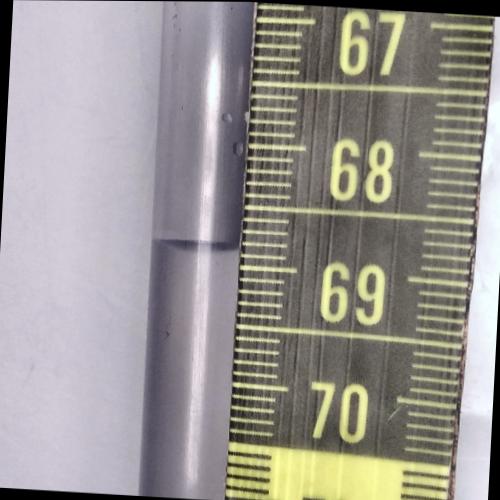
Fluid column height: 68.9 cm